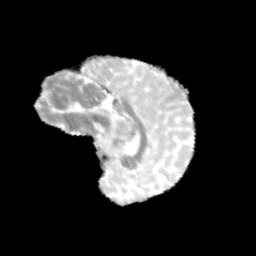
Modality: MD
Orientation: sagittal
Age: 10
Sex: male
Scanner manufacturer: siemens
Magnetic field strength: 3 T
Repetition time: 3.8 s
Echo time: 0.07 s